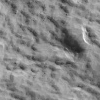
Atmospheric dust classification: not_dusty